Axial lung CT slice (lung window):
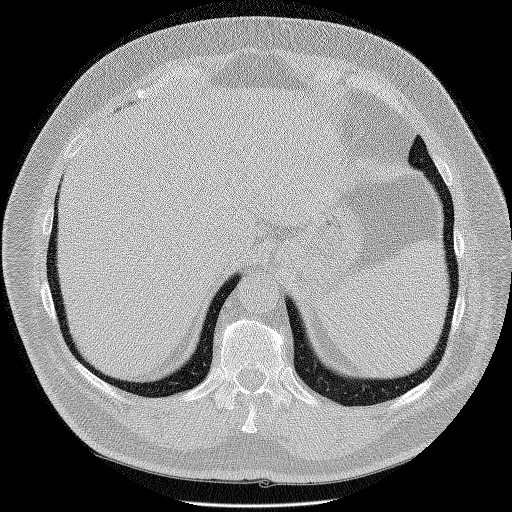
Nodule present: no